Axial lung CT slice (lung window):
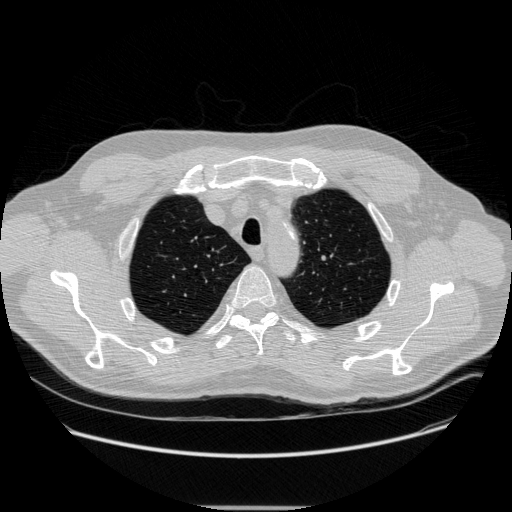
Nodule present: no